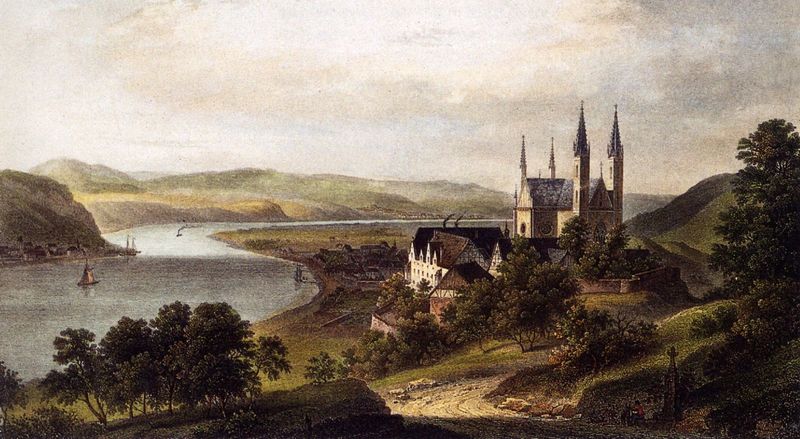
Titel: Apollinariskirche Remagen
Künstler: Eberhard Emminger
Schlagwörter: berg, gemälde, himmel, schatten, wolken, bäume, fluss, grün, landschaft, stadt, licht, haus, schloss, weg, häuser, hügel, büsche, kirche, rauch, gotik, tal, boote, turm, deutschland, schiff, schiffe, segelschiff, berge, dorf, schornsteine, hafen, romantik, dampf, dampfschiff, still, kirchtürme, burg, kreuz, türme, rosette, karg, fachwerk, fachwerkhäuser, frün, kirhe, flußlauf, damper, oppenheim, horizonr